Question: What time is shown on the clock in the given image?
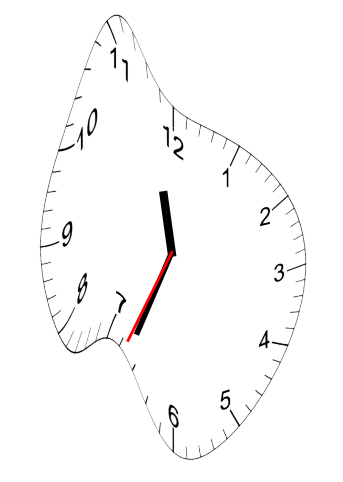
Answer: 11:33:34